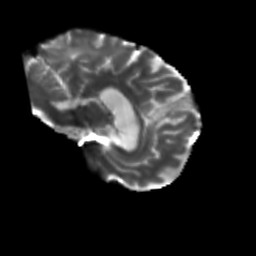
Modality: T2w
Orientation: sagittal
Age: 48
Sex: male
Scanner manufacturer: siemens
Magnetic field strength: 3 T
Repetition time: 5.25 s
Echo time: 0.08 s